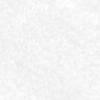
Label: no_change